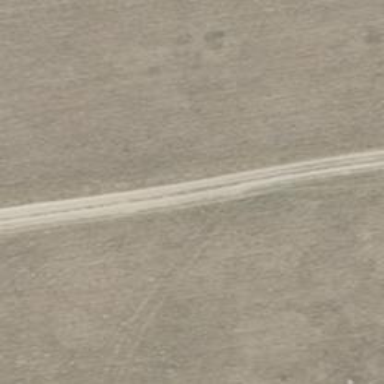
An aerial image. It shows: Sandy track with tracktype of grade5.